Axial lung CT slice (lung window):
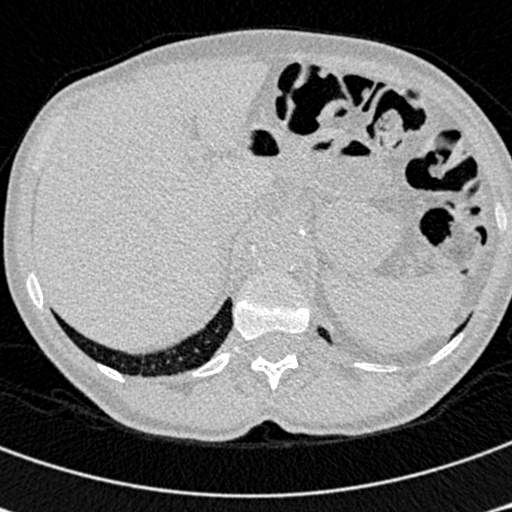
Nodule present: no